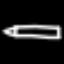
Label: pencil